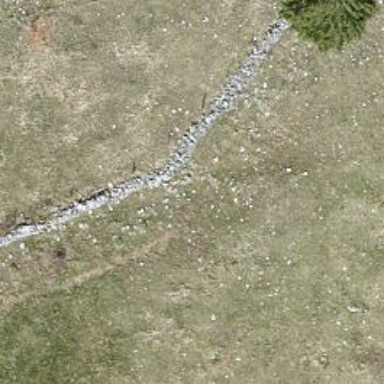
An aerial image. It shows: Wall is shown in the image.